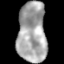
Tissue: lung
Cell type: Epithelial cells
Senescence score: 0.1817
Nuclear area (px): 1713
Mean DAPI intensity: 165.801